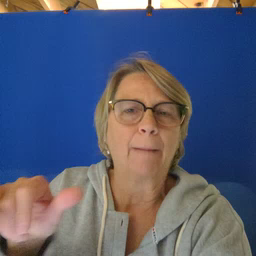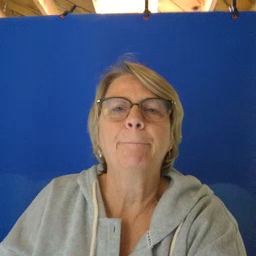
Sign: same